Interaction volume radius: 5 \u00c5
Interaction volume height: 25 \u00c5
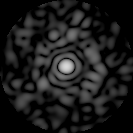
Disorder parameter: 0.8861